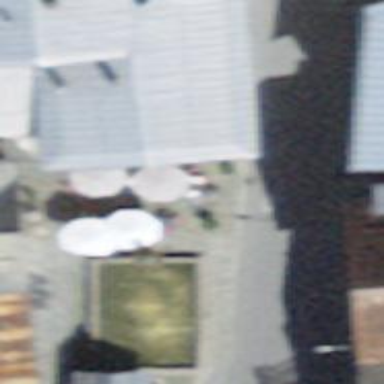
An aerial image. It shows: Restaurant.